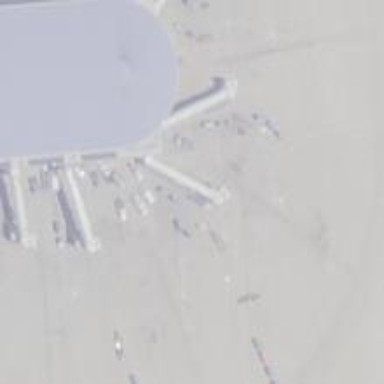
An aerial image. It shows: Airport gate.